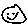
Label: smiley face